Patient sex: M
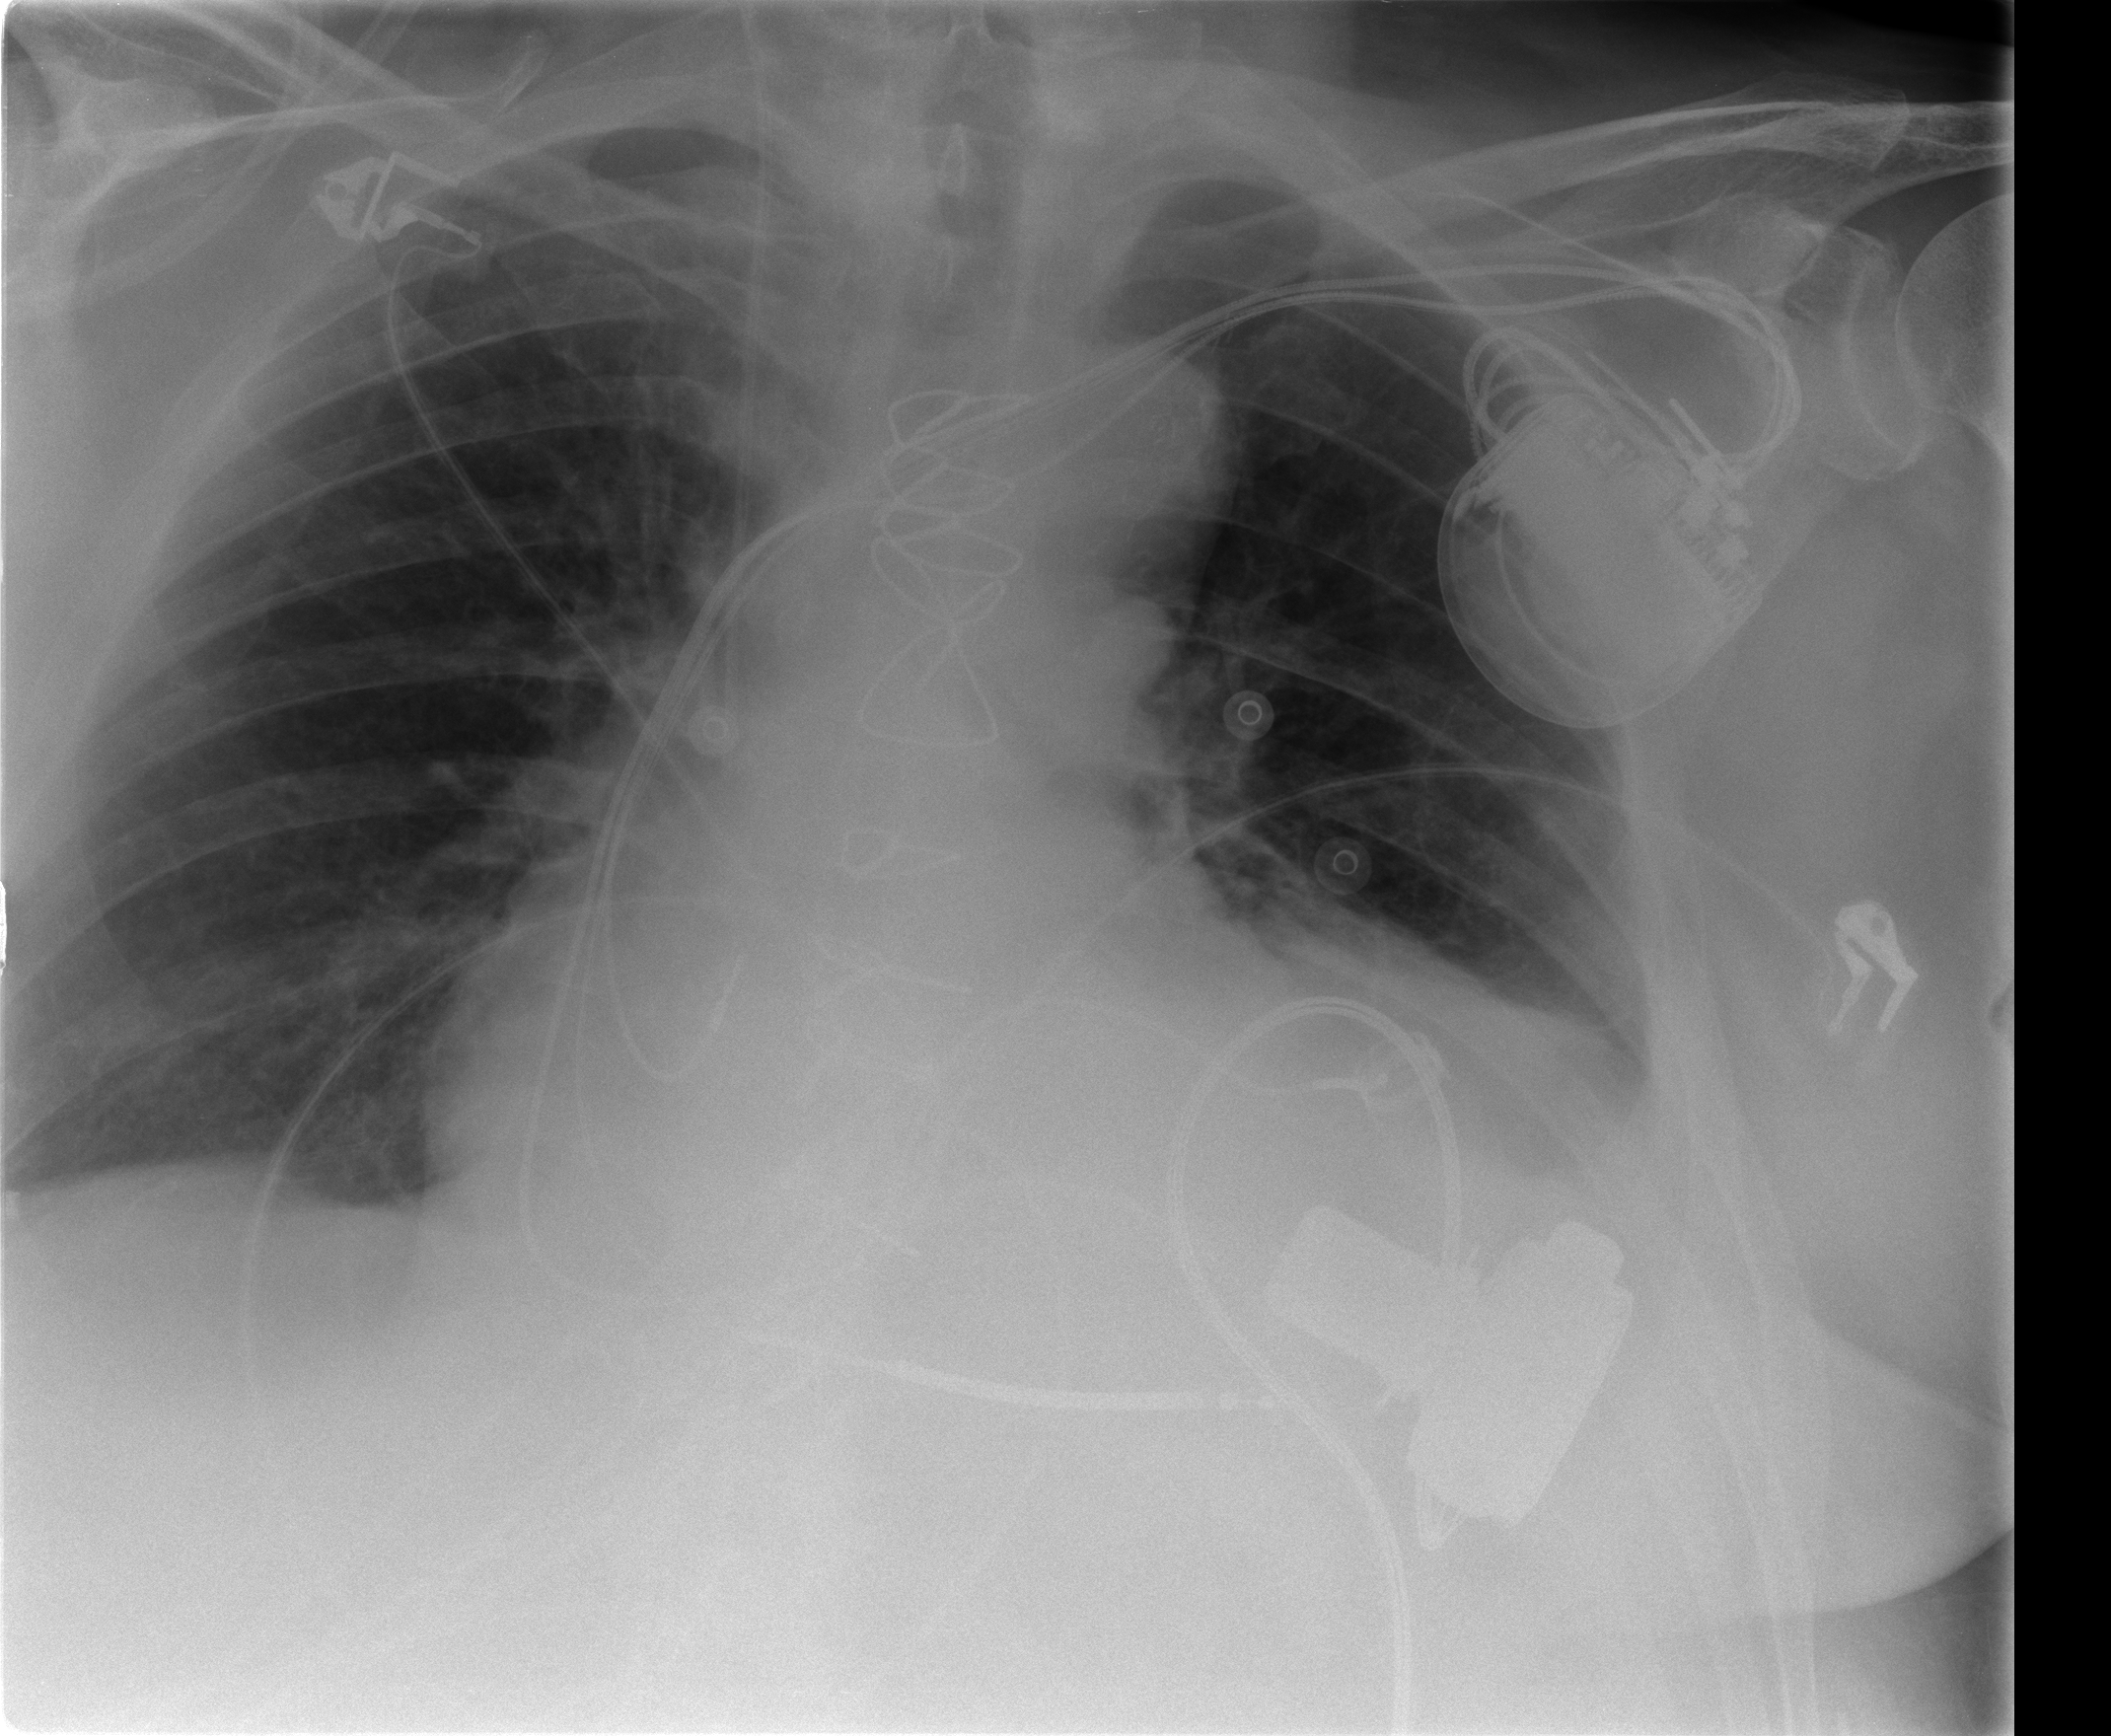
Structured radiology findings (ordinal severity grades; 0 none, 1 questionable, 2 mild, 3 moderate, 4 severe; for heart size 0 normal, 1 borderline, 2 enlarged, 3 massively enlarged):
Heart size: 3
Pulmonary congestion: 0
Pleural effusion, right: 0
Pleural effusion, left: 2
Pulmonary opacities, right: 0
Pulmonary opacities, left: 0
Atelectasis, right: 2
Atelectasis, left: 3